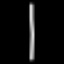
Label: line